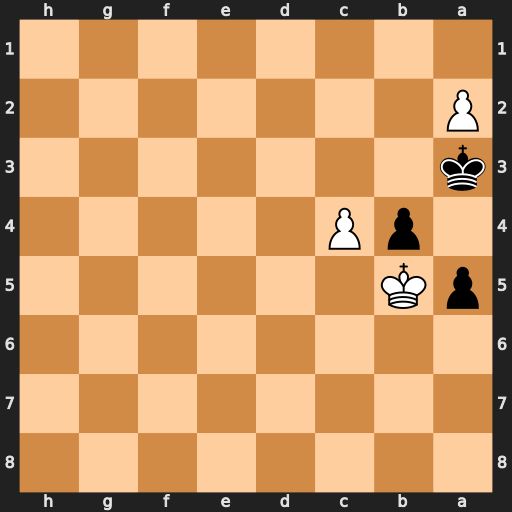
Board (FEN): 8/8/8/pK6/1pP5/k7/P7/8
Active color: b
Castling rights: -
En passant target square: -
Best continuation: Kxa2 Ka6 b3 c5 b2 c6 b1=Q